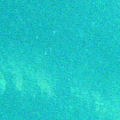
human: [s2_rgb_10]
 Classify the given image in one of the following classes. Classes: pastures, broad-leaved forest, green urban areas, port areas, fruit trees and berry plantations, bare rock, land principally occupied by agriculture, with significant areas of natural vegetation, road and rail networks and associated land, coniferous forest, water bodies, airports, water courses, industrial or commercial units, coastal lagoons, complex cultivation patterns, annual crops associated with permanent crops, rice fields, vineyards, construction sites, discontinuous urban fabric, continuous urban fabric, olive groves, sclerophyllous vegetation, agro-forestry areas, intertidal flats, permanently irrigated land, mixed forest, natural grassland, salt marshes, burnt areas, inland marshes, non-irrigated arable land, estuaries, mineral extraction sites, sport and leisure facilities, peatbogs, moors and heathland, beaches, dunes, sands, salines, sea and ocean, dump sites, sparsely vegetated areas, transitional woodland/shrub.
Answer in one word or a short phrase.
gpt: sea and ocean